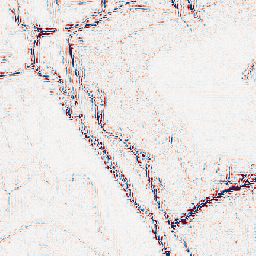
Category: wavelet
Decomposition family: wavelet_dwt
Decomposition parameters: wavelet: db2
level: 2
Upsampling method: nearest
Upsampling parameters: scale: 4
Upsampling scale: 4